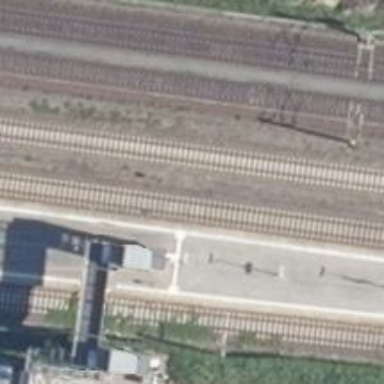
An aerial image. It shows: Platform edge at railway station.